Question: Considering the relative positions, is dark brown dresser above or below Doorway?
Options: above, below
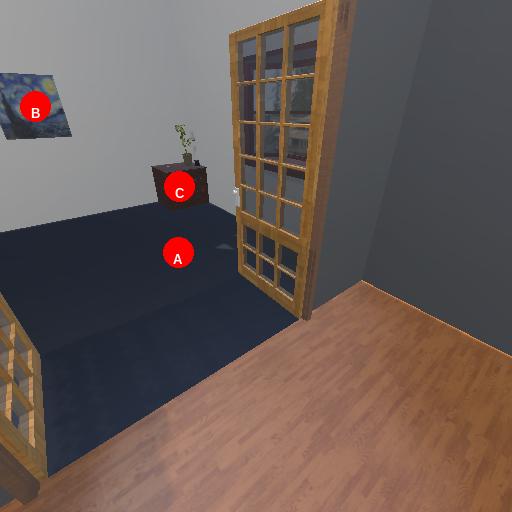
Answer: above